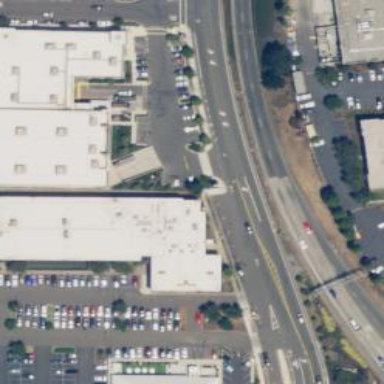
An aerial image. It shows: Tertiary road with sidewalk on the left.